Question: My system generates a folder with the next files and subfolders

I'm using <URL> the odt file.
When I extract the odt file generated over Windows the folders and files have the same form of the picture. I'm looking in google and maybe the problem is a mimetype encoding.
How I will be able to modify the code <URL> such that I get fix my problem?
EDIT
I use <URL>.
'''
<?php
$wordtemplatedownloadpath = "siscons\test\wordtemplatedownload\";
Zip($wordtemplatedownloadpath . "pasta3", $wordtemplatedownloadpath . "test.odt");
force_download("test.odt", $wordtemplatedownloadpath . "test.odt");
//echo "<a href=test/wordtemplatedownload/test.odt>" . "Download Force". "</a>";
function Zip($source, $destination)
{
if (!extension_loaded('zip') || !file_exists($source)) {
return false;
}
$zip = new ZipArchive();
if (!$zip->open($destination, ZIPARCHIVE::CREATE)) {
return false;
}
$source = str_replace('\', '/', realpath($source));
//echo $source;
if (is_dir($source) === true) {
$files = new RecursiveIteratorIterator(new RecursiveDirectoryIterator($source), RecursiveIteratorIterator::SELF_FIRST);
foreach ($files as $file) {
//print "file#".$file."
";
$file = str_replace('\', '/', $file);
// Ignore "." and ".." folders
if (in_array(substr($file, strrpos($file, '/') + 1), array('.', '..')))
continue;
//$file = realpath($file);
//print "file#".$file."
";
if (is_dir($file) === true) {
//$zip->addEmptyDir(str_replace($source . '/', '', $file . '/'));
//echo "sourcE".$source."FilE".$file."ReplacE".str_replace($source . '/', '', $file)."End";
$zip->addEmptyDir(str_replace($source . '/', '', $file));
} else if (is_file($file) === true) {
$str1 = str_replace($source . '/', '', '/' . $file);
$str1 = str_replace('/', '/', $str1);
$zip->addFromString($str1, file_get_contents($file));
//$zip->addFromString("subfolder/styles.xml", file_get_contents($file));
}
}
} else if (is_file($source) === true) {
$zip->addFromString(basename($source), file_get_contents($source));
}
return $zip->close();
}
function force_download($filename = '', $data = '')
{
if ($filename == '' || $data == '') {
return false;
}
if (!file_exists($data)) {
return false;
}
// Try to determine if the filename includes a file extension.
// We need it in order to set the MIME type
if (false === strpos($filename, '.')) {
return false;
}
// Grab the file extension
$extension = strtolower(pathinfo(basename($filename), PATHINFO_EXTENSION));
// our list of mime types
$mime_types = array(
'txt' => 'text/plain',
'htm' => 'text/html',
'html' => 'text/html',
'php' => 'text/html',
'css' => 'text/css',
'js' => 'application/javascript',
'json' => 'application/json',
'xml' => 'application/xml',
'swf' => 'application/x-shockwave-flash',
'flv' => 'video/x-flv',
// images
'png' => 'image/png',
'jpe' => 'image/jpeg',
'jpeg' => 'image/jpeg',
'jpg' => 'image/jpeg',
'gif' => 'image/gif',
'bmp' => 'image/bmp',
'ico' => 'image/vnd.microsoft.icon',
'tiff' => 'image/tiff',
'tif' => 'image/tiff',
'svg' => 'image/svg+xml',
'svgz' => 'image/svg+xml',
// archives
'zip' => 'application/zip',
'rar' => 'application/x-rar-compressed',
'exe' => 'application/x-msdownload',
'msi' => 'application/x-msdownload',
'cab' => 'application/vnd.ms-cab-compressed',
// audio/video
'mp3' => 'audio/mpeg',
'qt' => 'video/quicktime',
'mov' => 'video/quicktime',
// adobe
'pdf' => 'application/pdf',
'psd' => 'image/vnd.adobe.photoshop',
'ai' => 'application/postscript',
'eps' => 'application/postscript',
'ps' => 'application/postscript',
// ms office
'doc' => 'application/msword',
'rtf' => 'application/rtf',
'xls' => 'application/vnd.ms-excel',
'ppt' => 'application/vnd.ms-powerpoint',
// open office
'odt' => 'application/vnd.oasis.opendocument.text',
'ods' => 'application/vnd.oasis.opendocument.spreadsheet',
);
// Set a default mime if we can't find it
if (!isset($mime_types[$extension])) {
$mime = 'application/octet-stream';
} else {
$mime = (is_array($mime_types[$extension])) ? $mime_types[$extension][0] : $mime_types[$extension];
}
// Generate the server headers
if (strstr($_SERVER['HTTP_USER_AGENT'], "MSIE")) {
header('Content-Type: "' . $mime . '"');
header('Content-Disposition: attachment; filename="' . $filename . '"');
header('Expires: 0');
header('Cache-Control: must-revalidate, post-check=0, pre-check=0');
header("Content-Transfer-Encoding: binary");
header('Pragma: public');
header("Content-Length: " . filesize($data));
} else {
header("Pragma: public");
header("Expires: 0");
header("Cache-Control: must-revalidate, post-check=0, pre-check=0");
header("Cache-Control: private", false);
header("Content-Type: " . $mime, true, 200);
header('Content-Length: ' . filesize($data));
header('Content-Disposition: attachment; filename=' . $filename);
header("Content-Transfer-Encoding: binary");
}
readfile($data);
exit;
} //End force_download
?>
'''
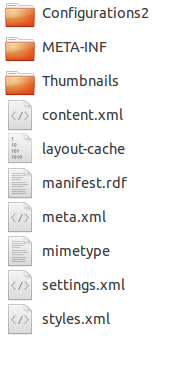
Answer: I use PClZIP and the Q5 of the <URL> and my script works now!